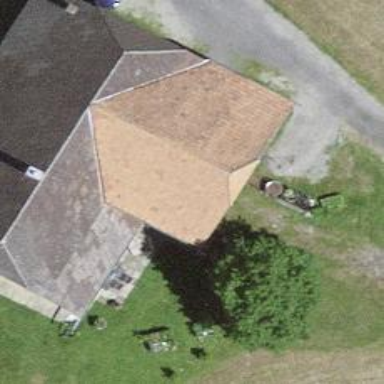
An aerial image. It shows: Farm building.